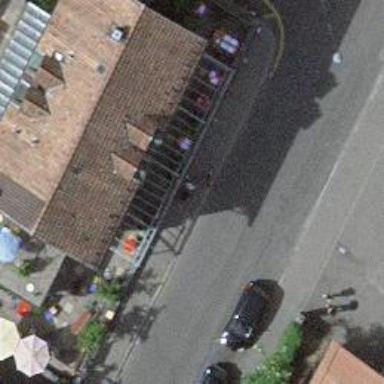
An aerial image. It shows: Outdoor seating area for leisure.